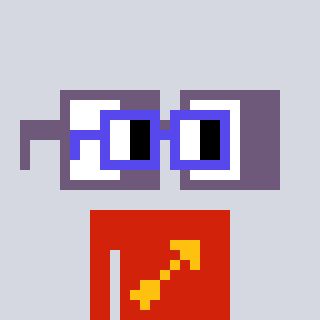
a pixel art character with square blue glasses, a glasses-shaped head and a red-colored body on a cool background